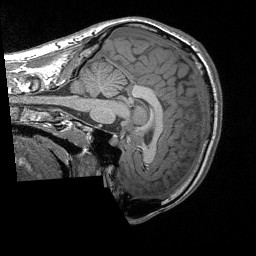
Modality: T1w
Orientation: sagittal
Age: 18
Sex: female
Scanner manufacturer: siemens
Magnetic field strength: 3 T
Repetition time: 1.64 s
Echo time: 0.00234 s